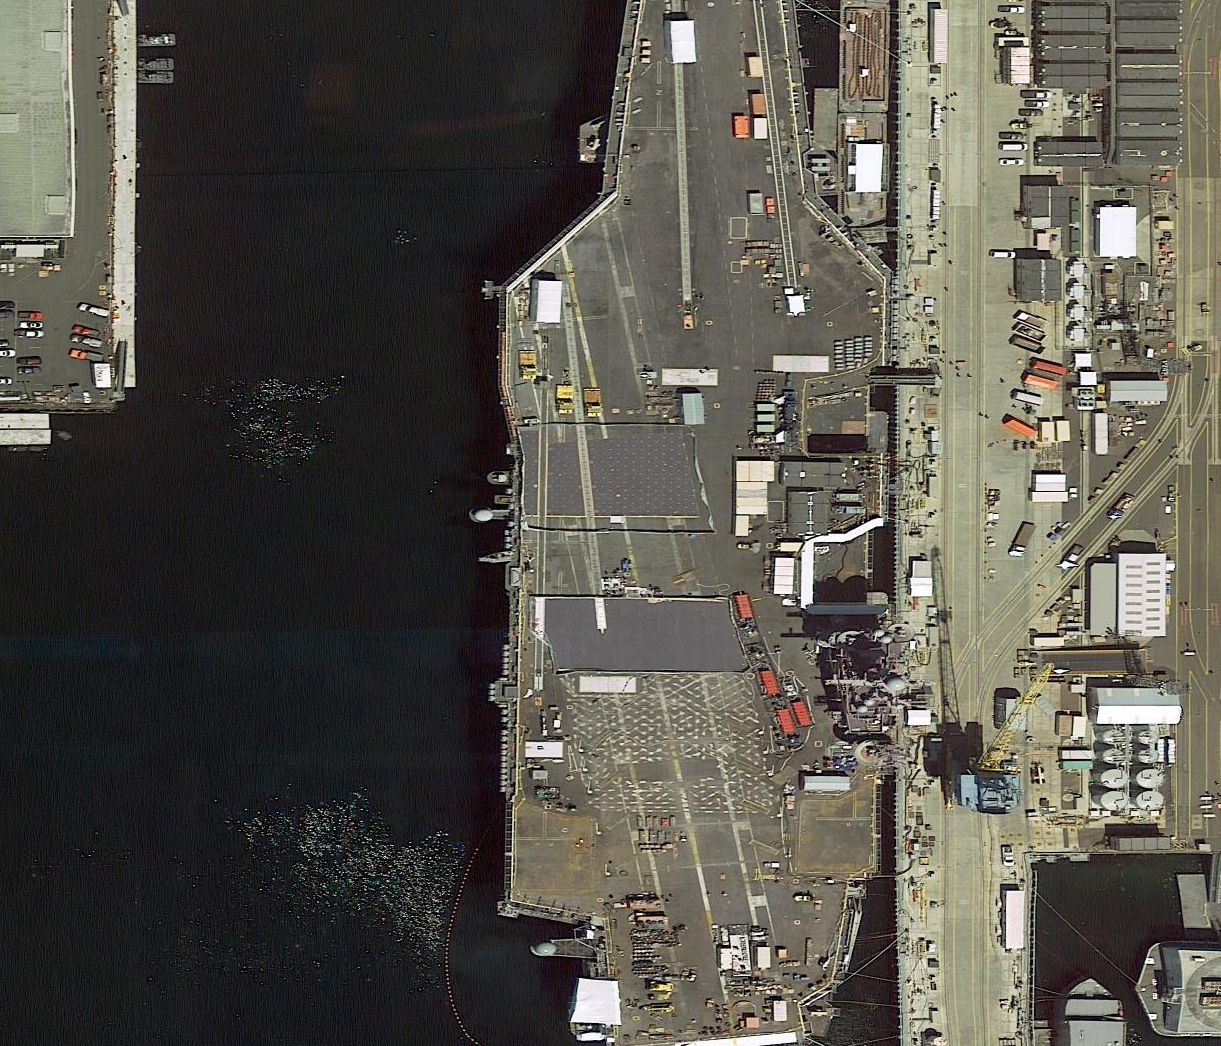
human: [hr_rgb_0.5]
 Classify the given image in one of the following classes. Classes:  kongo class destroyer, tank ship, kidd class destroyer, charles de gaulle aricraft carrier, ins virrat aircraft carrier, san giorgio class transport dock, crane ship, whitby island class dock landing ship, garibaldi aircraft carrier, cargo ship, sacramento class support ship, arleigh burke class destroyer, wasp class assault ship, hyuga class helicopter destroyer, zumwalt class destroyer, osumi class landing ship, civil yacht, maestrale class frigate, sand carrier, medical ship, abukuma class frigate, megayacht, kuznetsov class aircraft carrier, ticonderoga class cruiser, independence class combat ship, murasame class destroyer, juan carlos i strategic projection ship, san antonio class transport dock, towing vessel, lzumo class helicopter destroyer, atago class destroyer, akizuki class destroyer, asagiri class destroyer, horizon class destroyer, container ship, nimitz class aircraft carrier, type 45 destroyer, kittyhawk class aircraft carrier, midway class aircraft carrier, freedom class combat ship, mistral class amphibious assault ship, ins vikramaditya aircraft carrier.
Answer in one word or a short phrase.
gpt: Nimitz class aircraft carrier